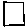
Label: square